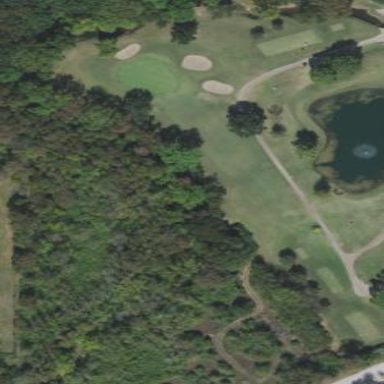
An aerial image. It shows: Picturesque scene of golf course with lateral water hazard.